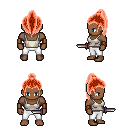
a pixel art fantasy rpg character, male body template, human, dark skin, white pirate shirt, white pants, red long topknot hairstyle, leather bracers, dagger, four views (front, back, left, right), 2x2 character sprite sheet, small pixel art, hard edges, no anti-aliasing